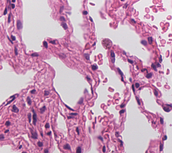
Tumor epithelial tissue: no
Tumor-associated stroma tissue: no
Normal tissue: yes